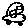
Label: car